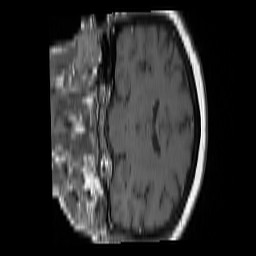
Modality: T1w
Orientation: coronal
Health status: ill
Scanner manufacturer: siemens
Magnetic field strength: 1.5 T
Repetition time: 0.417 s
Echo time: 0.0099 s